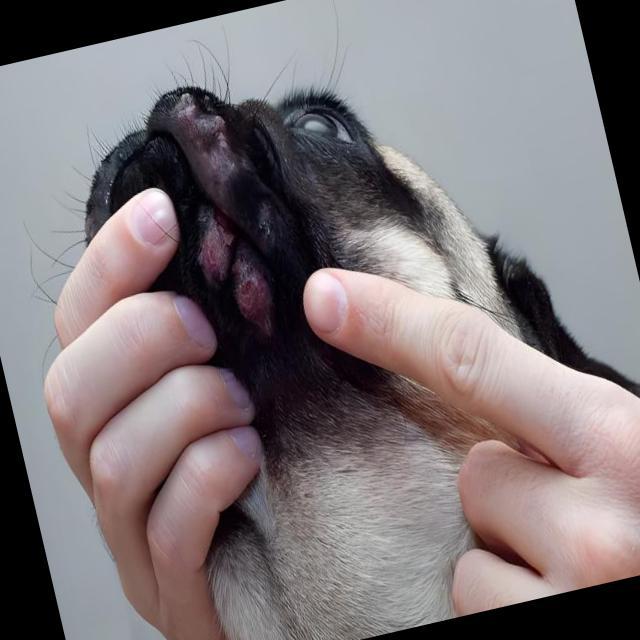
Canine dermatitis — inflammation of the skin presenting with erythema, pruritus, papules, and excoriation. May be allergic, contact, or atopic in origin.